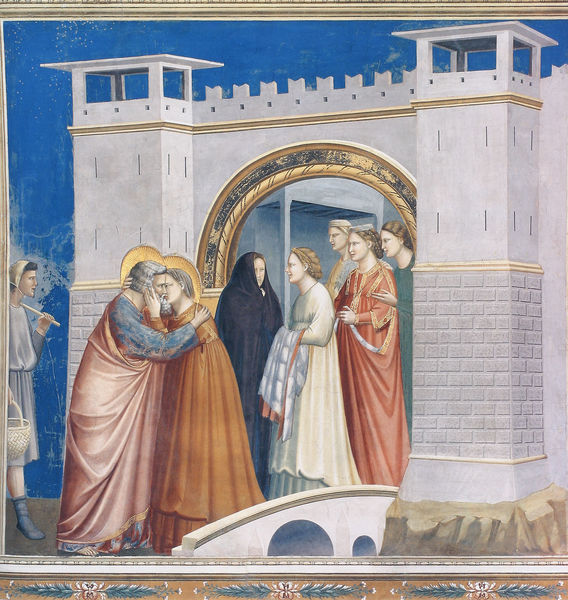
Titel: Arenakapelle / Scrovegni-Kapelle
Künstler: Giotto di Bondone
Standort: Padua, Arenakapelle (EU - I - Venetien)
Schlagwörter: blau, felsen, gemälde, himmel, mann, umhang, weiß, frauen, gelb, menschen, braun, bunt, frau, kleid, männer, nacht, orange, säulen, rot, tuch, malerei, bart, rahmen, stein, steine, bild, brücke, gewand, gold, haare, stoff, familie, gewänder, rosa, kopfbedeckung, magd, kuss, umarmung, bogen, schuhe, zöpfe, mauer, korb, tor, zinnen, barfuss, eingang, fugen, burg, türme, torbogen, abschied, sterne, heiligenschein, nimbus, jesus, stadtmauer, heiliger, umhänge, heilige, golden, heilig, maria, josef, schießscharten, martin, liebkosen, nimben, glorien, schongauer, tro